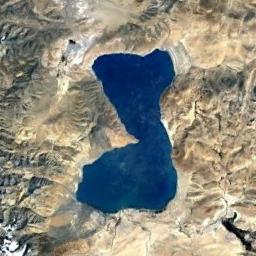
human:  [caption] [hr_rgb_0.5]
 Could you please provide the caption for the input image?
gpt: The ground is uneven around the lake .

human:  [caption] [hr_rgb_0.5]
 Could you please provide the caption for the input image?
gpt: The lake lies in a mountainous area and the water is blue .

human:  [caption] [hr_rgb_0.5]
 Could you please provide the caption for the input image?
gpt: There are paths on both sides of the lake .

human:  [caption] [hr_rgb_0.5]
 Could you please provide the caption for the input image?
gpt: An irregular blue lake on a tan mountain .

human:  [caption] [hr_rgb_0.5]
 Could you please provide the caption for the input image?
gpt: The blue lake is on a mountain with yellow bare land .